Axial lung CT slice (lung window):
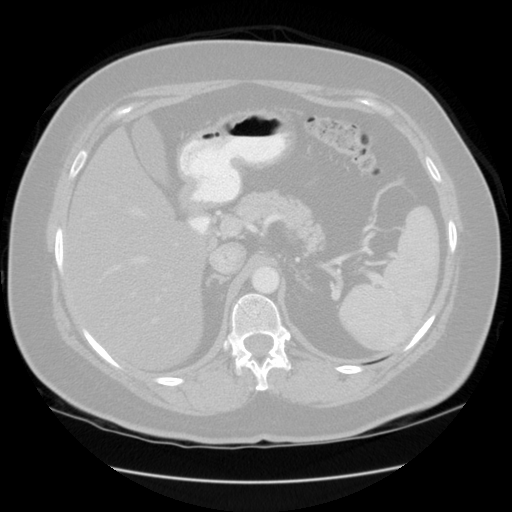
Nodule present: no